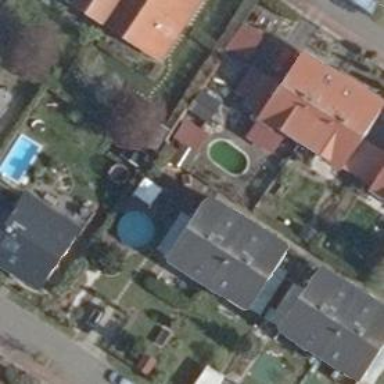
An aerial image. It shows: Swimming pool located in leisure land.